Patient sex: M
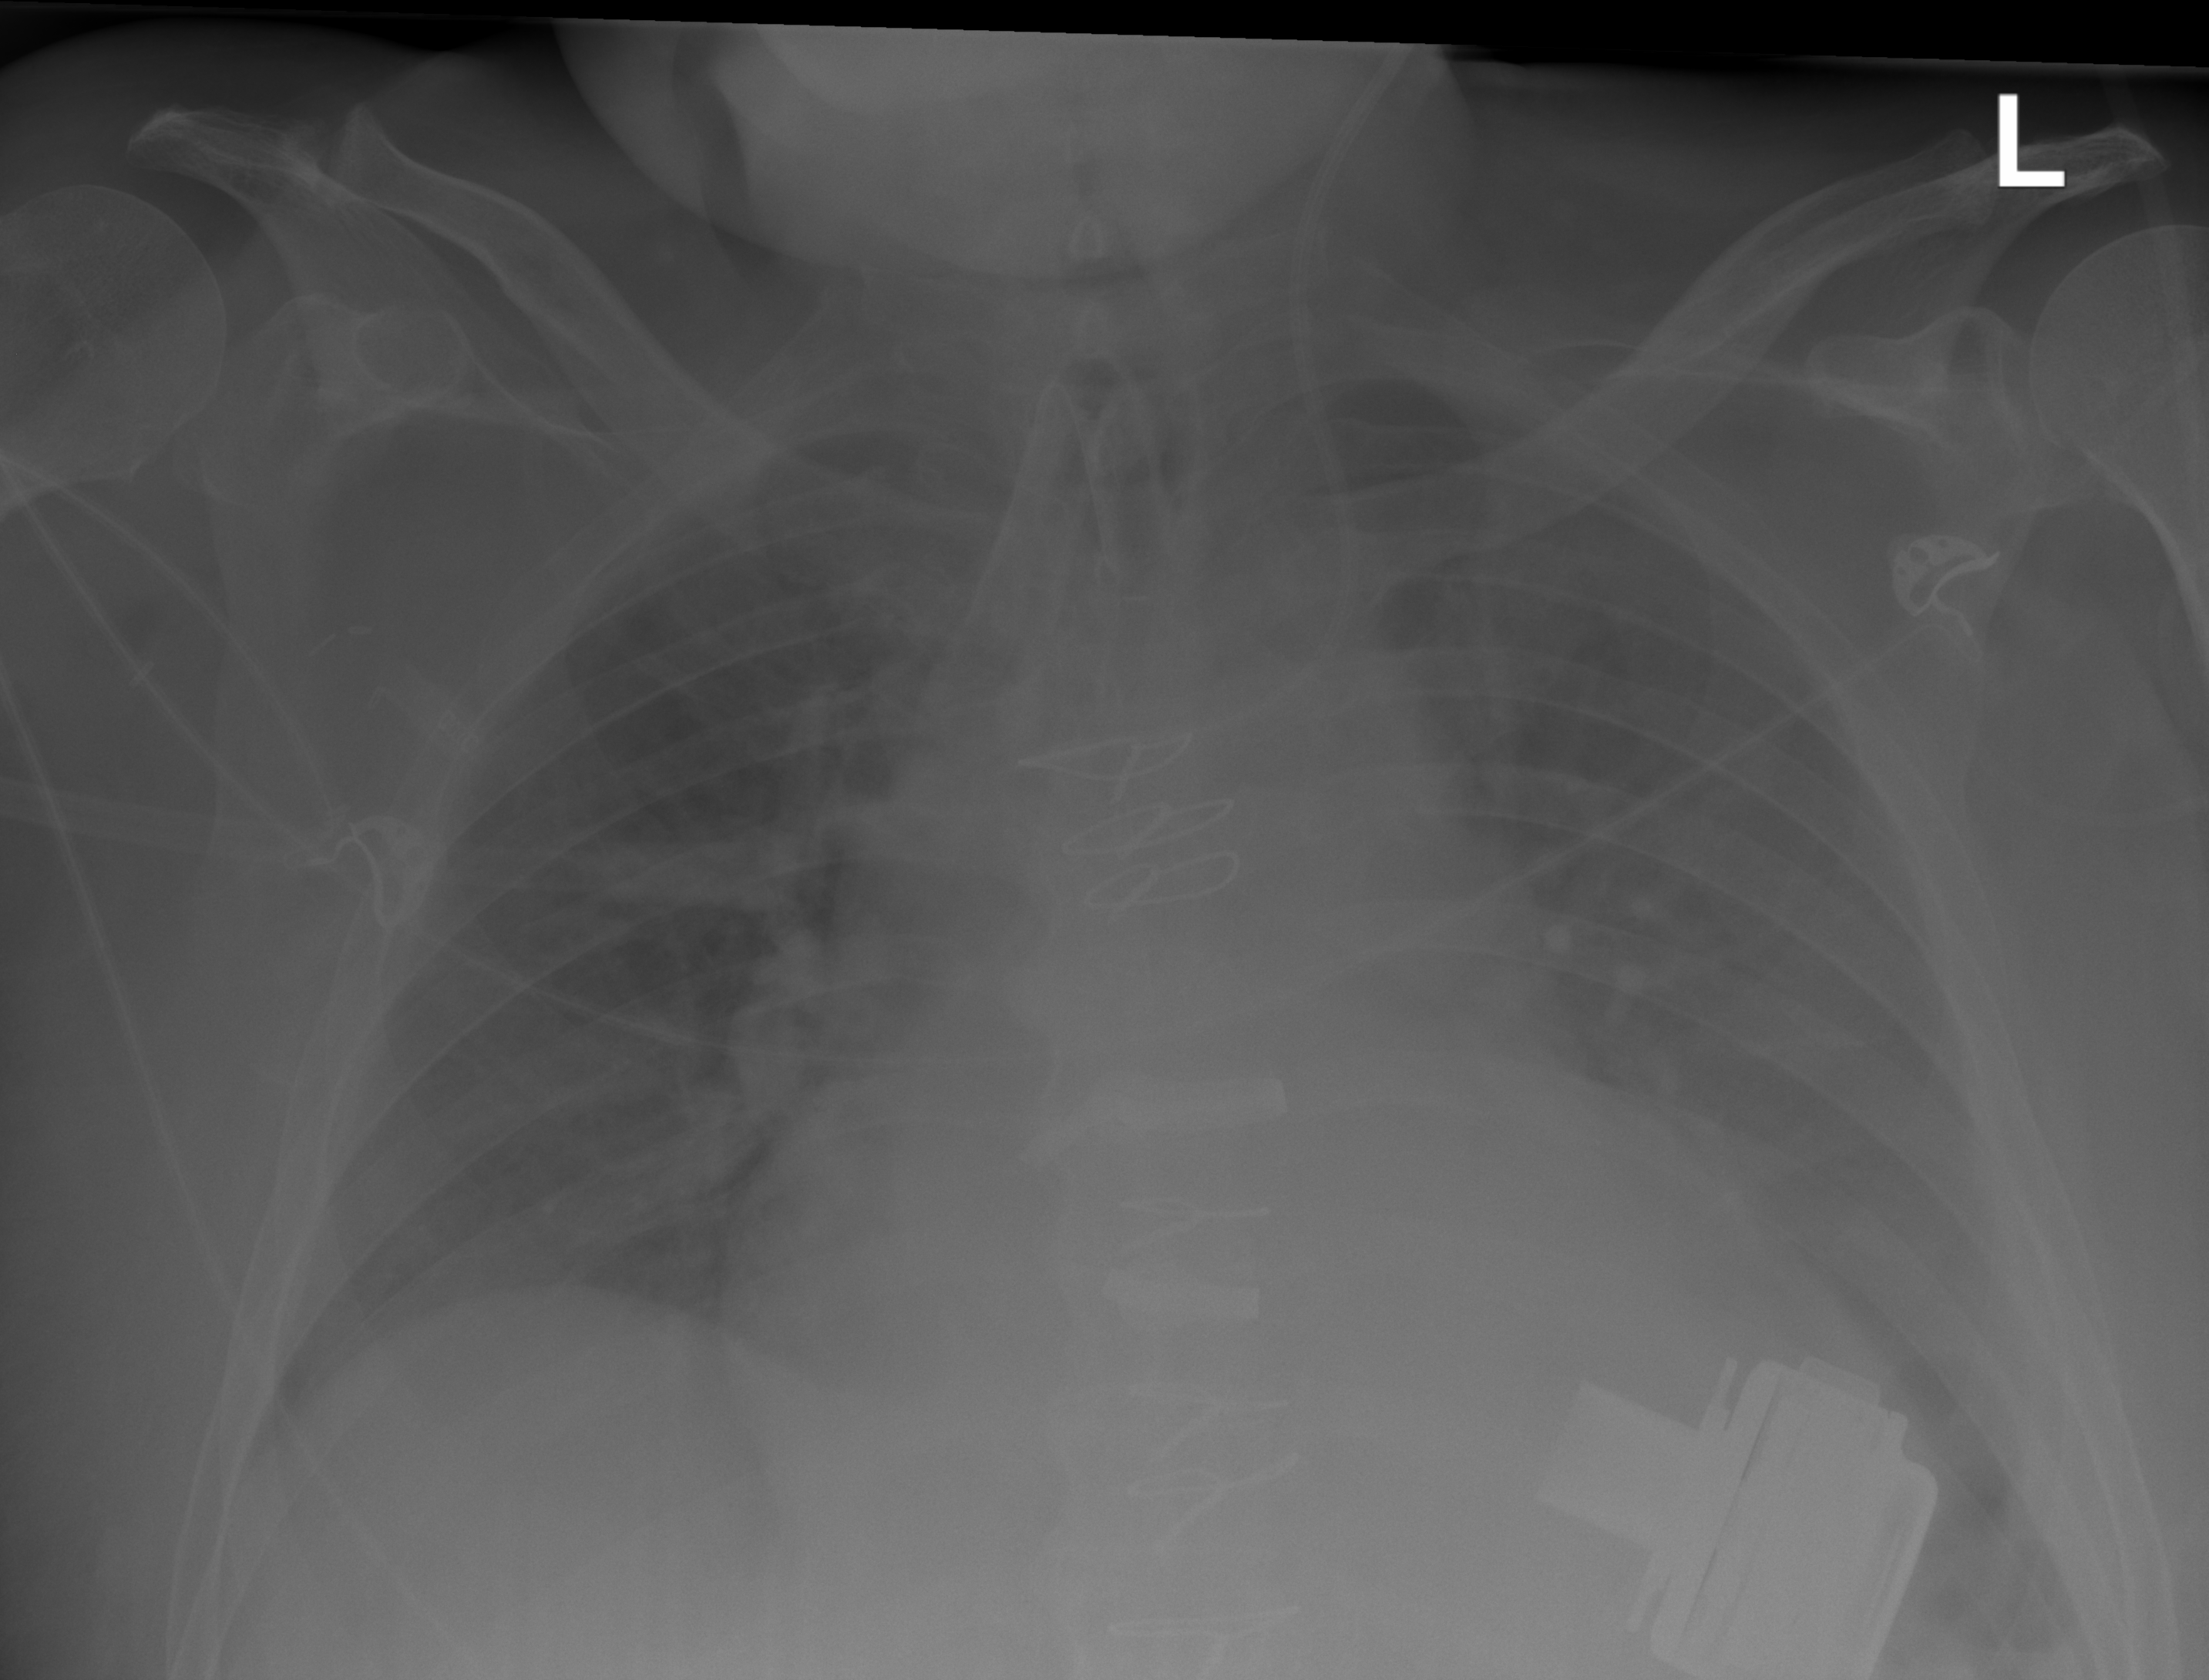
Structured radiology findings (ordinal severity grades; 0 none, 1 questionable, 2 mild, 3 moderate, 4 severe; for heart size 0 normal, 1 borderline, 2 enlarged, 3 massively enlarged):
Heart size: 3
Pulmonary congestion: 2
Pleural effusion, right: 0
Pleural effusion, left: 2
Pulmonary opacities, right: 0
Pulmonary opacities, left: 0
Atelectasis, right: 0
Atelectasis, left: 2